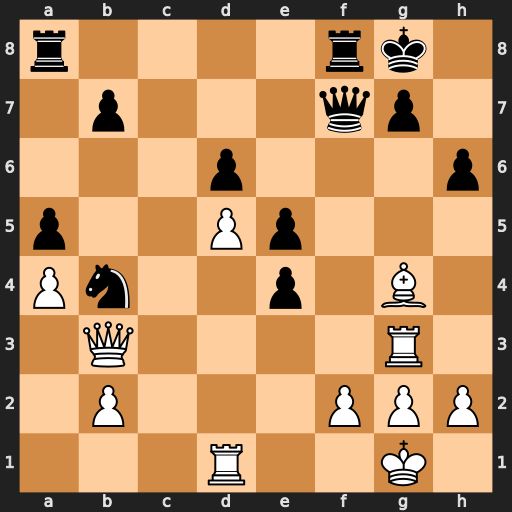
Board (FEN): r4rk1/1p3qp1/3p3p/p2Pp3/Pn2p1B1/1Q4R1/1P3PPP/3R2K1
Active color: w
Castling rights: -
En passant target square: -
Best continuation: Be6 Kh8 Bxf7